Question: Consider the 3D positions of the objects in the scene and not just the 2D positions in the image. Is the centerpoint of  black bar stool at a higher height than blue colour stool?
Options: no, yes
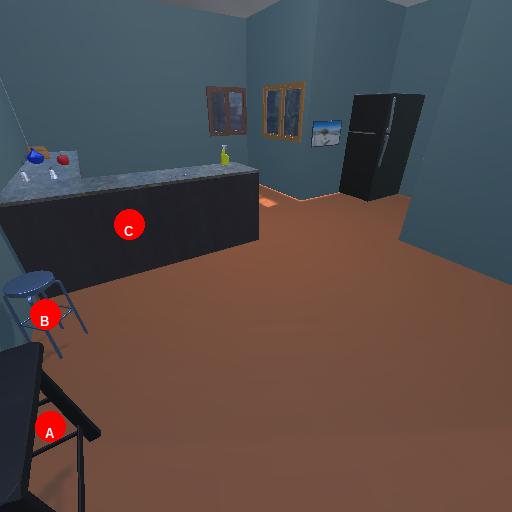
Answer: no